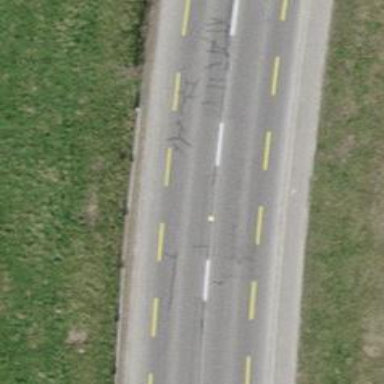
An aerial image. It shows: Primary highway with asphalt surface and designated lane for cyclists.